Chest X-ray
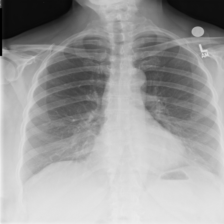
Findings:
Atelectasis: positive
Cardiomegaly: negative
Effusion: negative
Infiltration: negative
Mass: negative
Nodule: negative
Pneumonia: negative
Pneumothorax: negative
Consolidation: negative
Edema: negative
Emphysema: negative
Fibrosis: negative
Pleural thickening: negative
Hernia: negative